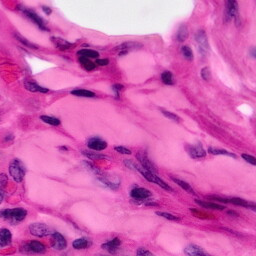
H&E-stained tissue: Pancreatic